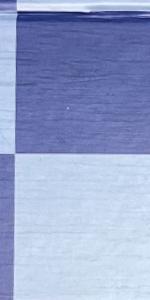
Label: Empty